Interaction volume radius: 5 \u00c5
Interaction volume height: 15 \u00c5
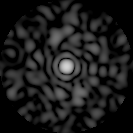
Disorder parameter: 0.8318